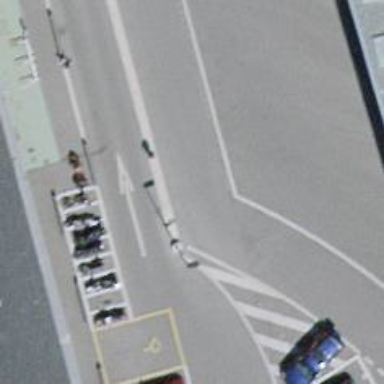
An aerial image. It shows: Asphalt road in living street.